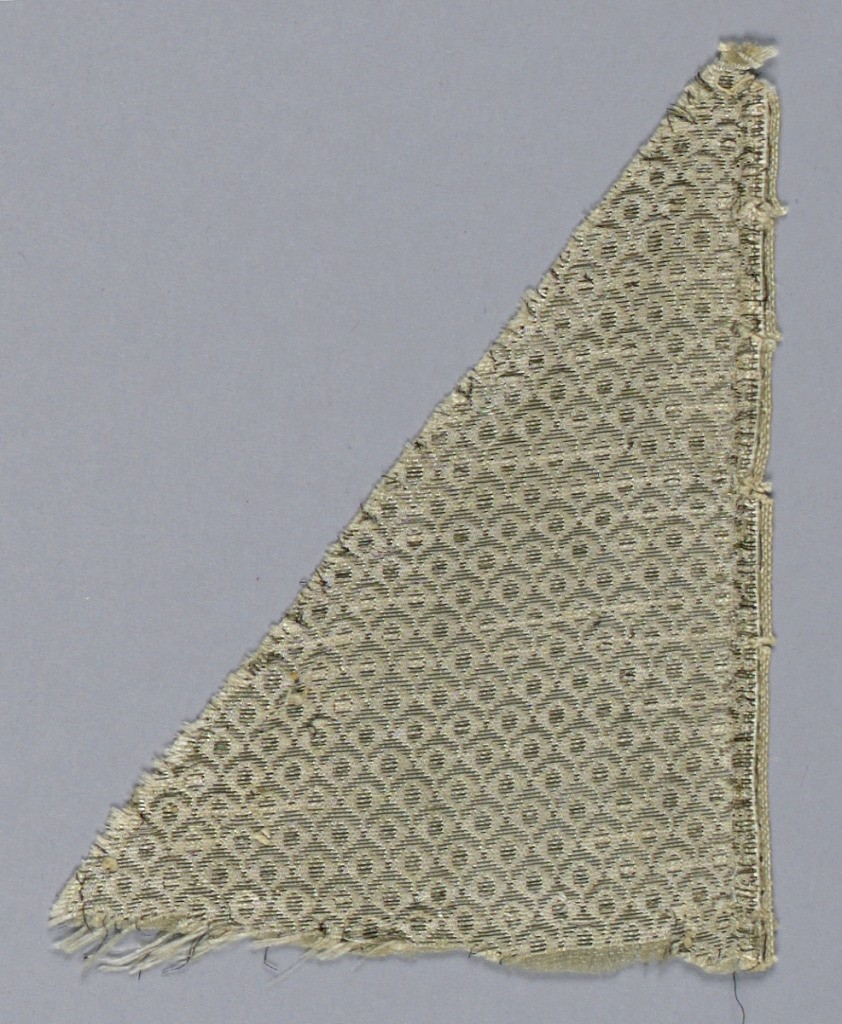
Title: Fragments
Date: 17th century
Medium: silk, metallic Technique: plain weave with discontinuous supplementary weft
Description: Small scale all-over repeat of ovals inside diamond shapes in white and silver.